Interaction volume radius: 10 \u00c5
Interaction volume height: 10 \u00c5
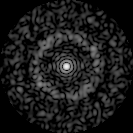
Disorder parameter: 0.8686